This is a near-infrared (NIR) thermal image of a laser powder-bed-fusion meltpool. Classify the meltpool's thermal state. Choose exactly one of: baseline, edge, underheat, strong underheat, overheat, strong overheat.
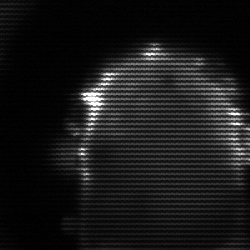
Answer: baseline